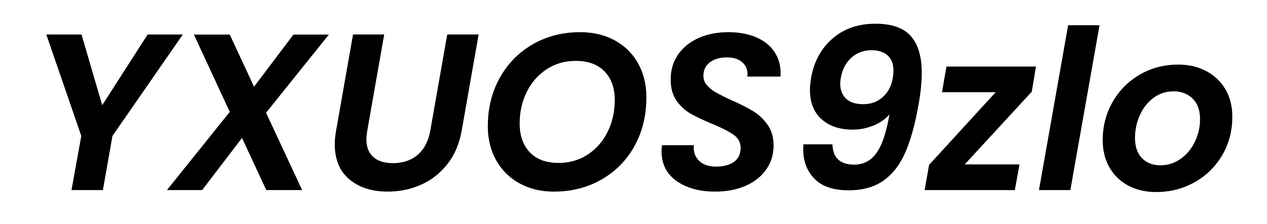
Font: Poppins-SemiBoldItalic